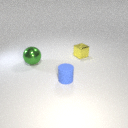
small blue rubber cylinder in front of large green metal sphere